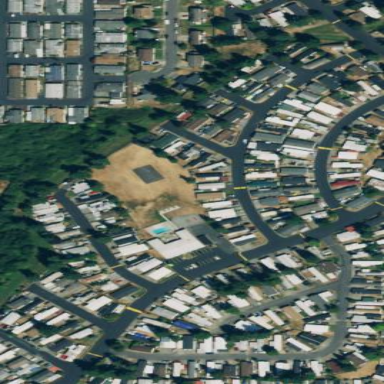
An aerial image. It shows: Residential area designated as trailer park.